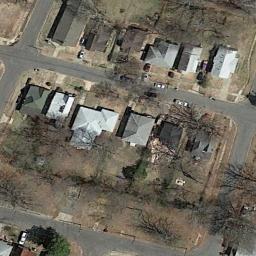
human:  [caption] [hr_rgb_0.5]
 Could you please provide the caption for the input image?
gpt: There are many trees of different colors in medium-sized residential areas .

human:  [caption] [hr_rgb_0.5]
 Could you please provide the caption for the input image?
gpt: The medium residential is on the bare land next to the road .

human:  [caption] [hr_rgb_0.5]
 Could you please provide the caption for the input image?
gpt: There are many buildings of different shapes and sizes in medium residential area .

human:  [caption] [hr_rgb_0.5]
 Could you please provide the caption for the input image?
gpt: The medium residential area has some houses arranged in lines on the grass .

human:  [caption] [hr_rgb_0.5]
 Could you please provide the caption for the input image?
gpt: There are some buildings and withered trees on the medium residential area .